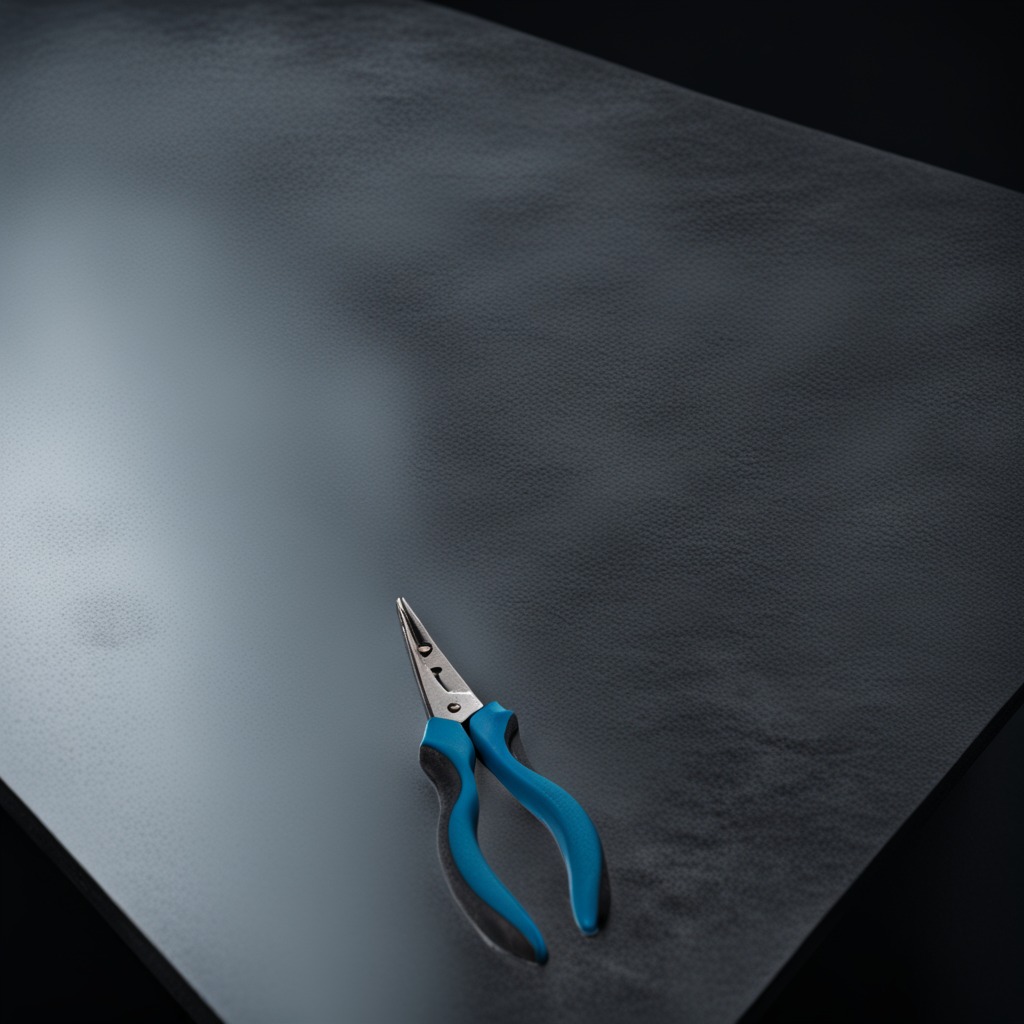
A plier lying on a clean granite table inside a workshop at night.